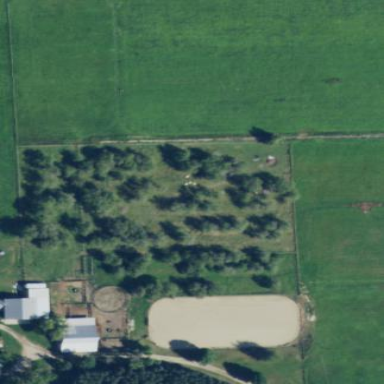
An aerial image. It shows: Farmyard area.